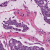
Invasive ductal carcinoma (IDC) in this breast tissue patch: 1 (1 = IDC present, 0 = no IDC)